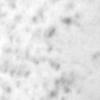
Label: no_change